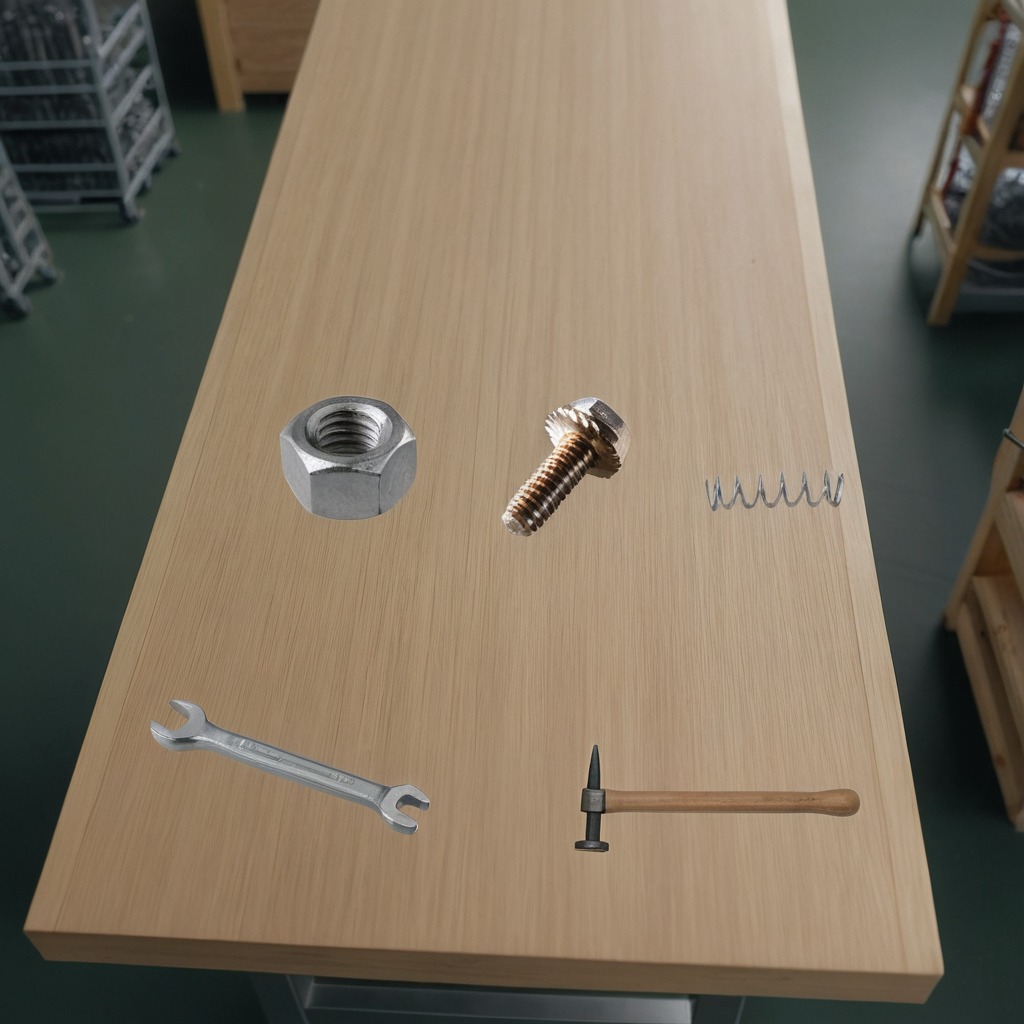
A hammer, metal machine screw, coiled metal spring, metal nut, and wrench are lying on the workbench.